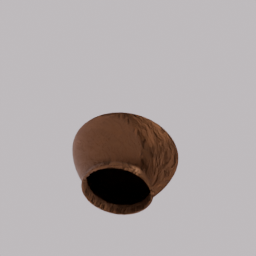
Label: decoration